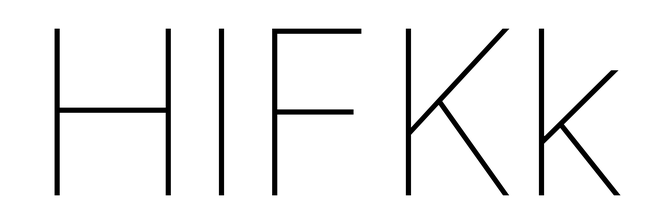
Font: Inter_Thin